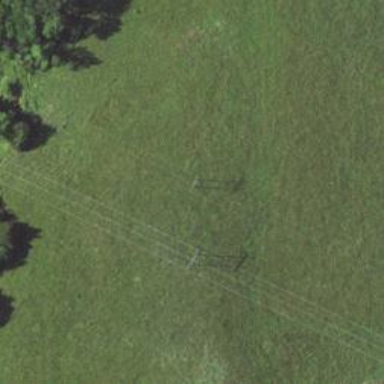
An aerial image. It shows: H-frame power tower design.